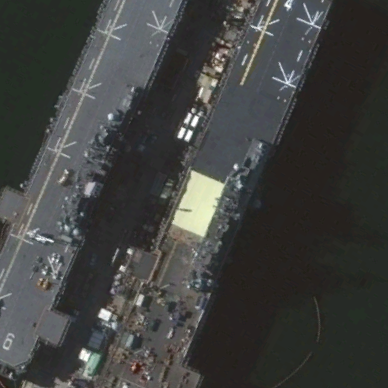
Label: assault